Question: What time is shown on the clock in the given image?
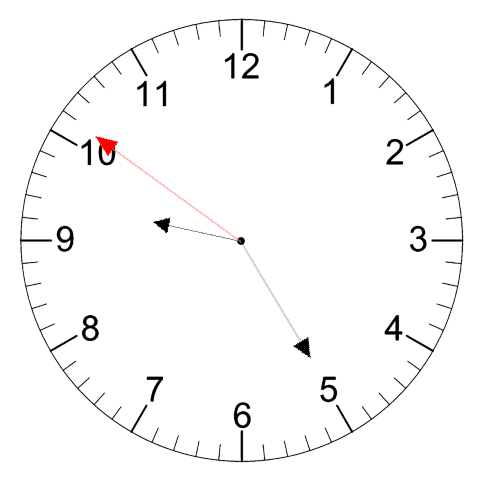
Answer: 09:24:51